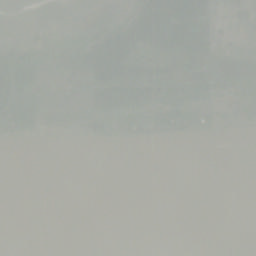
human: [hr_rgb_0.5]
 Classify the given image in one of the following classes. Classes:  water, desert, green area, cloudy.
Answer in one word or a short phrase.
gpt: cloudy